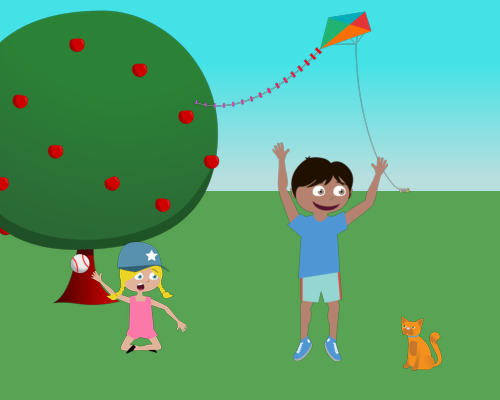
medium apple tree on left trunk halfway up grass cut off on side small surprised girl kneeling to right of trunk one arm covering part of trunk she is facing right she is wearing a blue hat and holding baseball in left hand happy boy with arms up standing in middle facing right boy is holding kite string kit is in air towards right kite tail is touching right edge medium cat is sitting to the right of boys feet facing right girl and boy are medium sized she is holding ball not bat